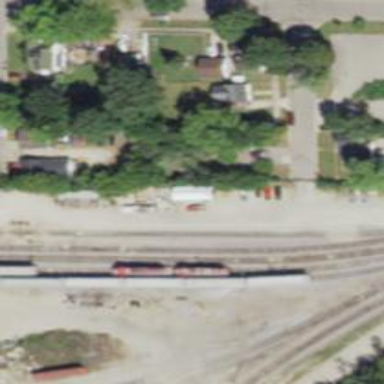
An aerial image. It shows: Railway yard in service.